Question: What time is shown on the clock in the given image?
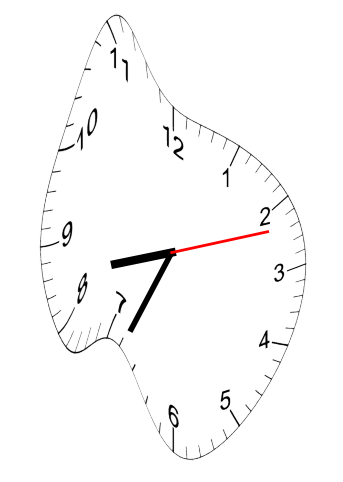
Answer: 08:34:12